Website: ulta-beauty
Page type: cross-sells
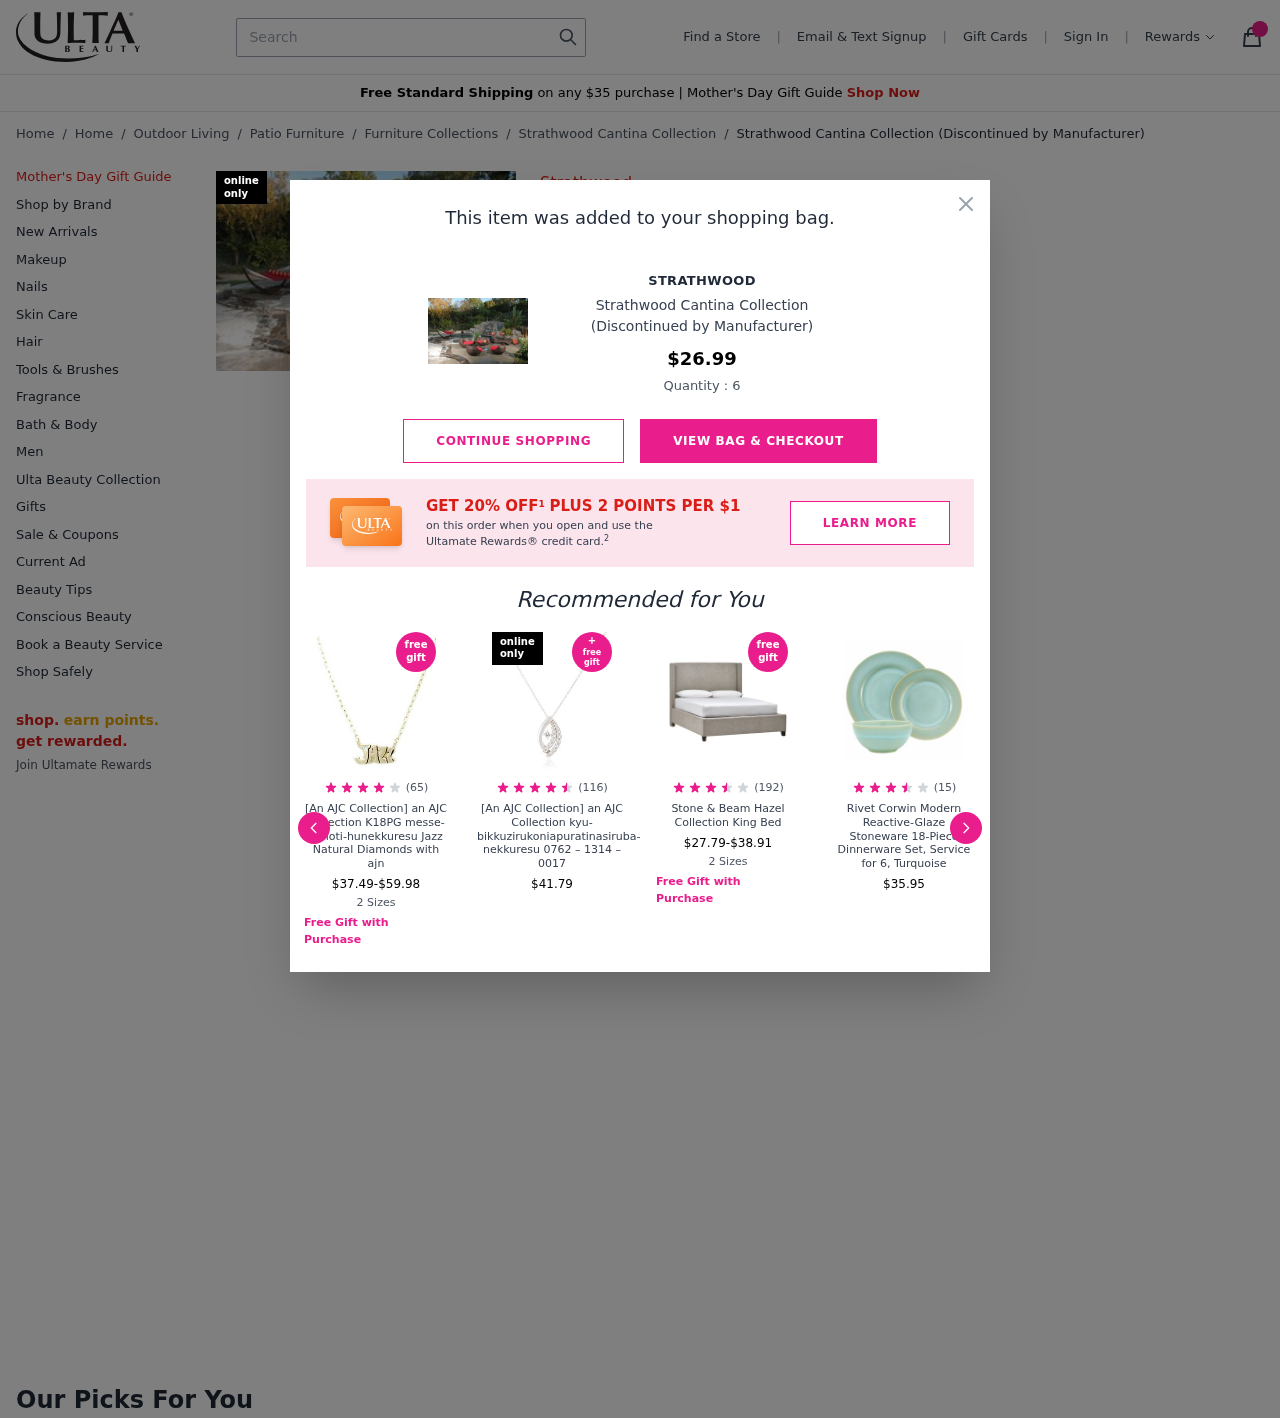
Product elements: key: PRODUCT1_BRAND
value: Strathwood
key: PRODUCT1_BREADCRUMB
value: Home
Outdoor Living
Patio Furniture
Furniture Collections
Strathwood Cantina Collection
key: PRODUCT1_NAME
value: Strathwood Cantina Collection (Discontinued by Manufacturer)
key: PRODUCT1_QUANTITY
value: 6
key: PRODUCT2_NAME
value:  [An AJC Collection] an AJC Collection K18PG messe-zimoti-hunekkuresu Jazz Natural Diamonds with ajn
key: PRODUCT2_NUM_RATINGS
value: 65
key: PRODUCT2_PRICE
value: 37.49
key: PRODUCT2_RATING
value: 4.1
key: PRODUCT3_NAME
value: [An AJC Collection] an AJC Collection kyu-bikkuzirukoniapuratinasiruba-nekkuresu 0762 – 1314 – 0017 
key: PRODUCT3_NUM_RATINGS
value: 116
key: PRODUCT3_PRICE
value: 41.79
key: PRODUCT3_RATING
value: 4.6
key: PRODUCT4_NAME
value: Stone & Beam Hazel Collection King Bed
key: PRODUCT4_NUM_RATINGS
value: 192
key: PRODUCT4_PRICE
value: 27.79
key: PRODUCT4_RATING
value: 3.9
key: PRODUCT5_NAME
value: Rivet Corwin Modern Reactive-Glaze Stoneware 18-Piece Dinnerware Set, Service for 6, Turquoise
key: PRODUCT5_NUM_RATINGS
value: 15
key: PRODUCT5_PRICE
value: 35.95
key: PRODUCT5_RATING
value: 3.8
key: PRODUCT1_BRAND2
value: STRATHWOOD
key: PRODUCT1_NAME2
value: Strathwood Cantina Collection (Discontinued by Manufacturer)
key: PRODUCT1_PRICE2
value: $26.99
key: PRODUCT2_PRICE_MAX
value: -$59.98
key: PRODUCT4_PRICE_MAX
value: -$38.91
Search elements: key: HEADER_SEARCH
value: Search